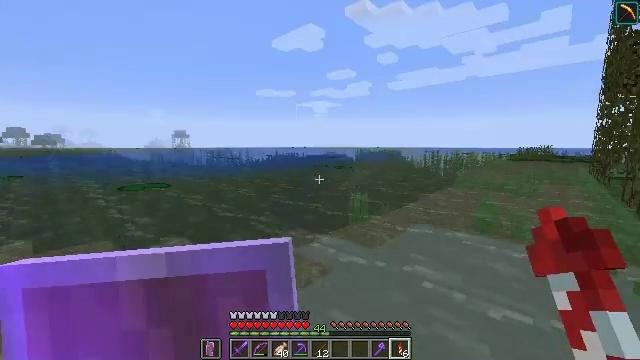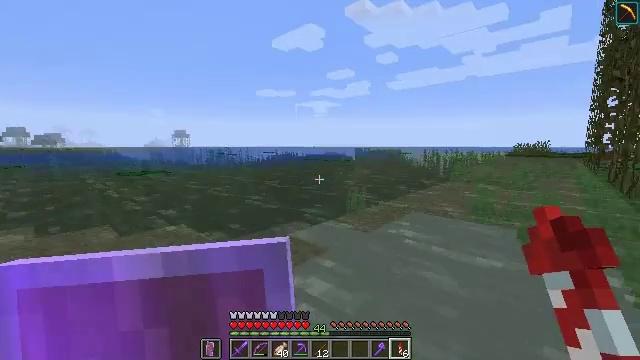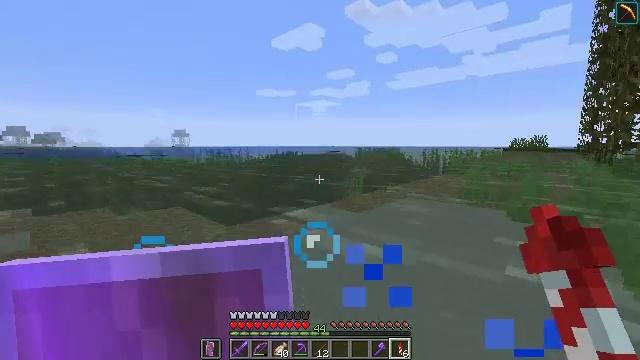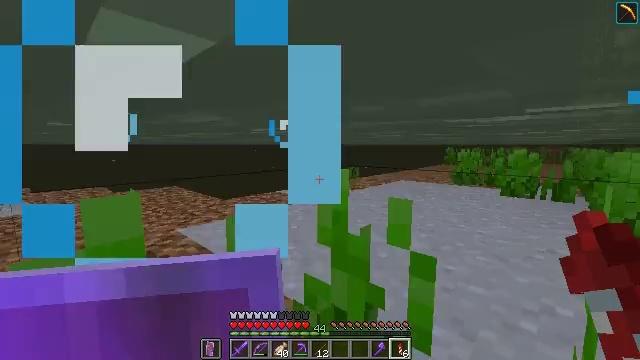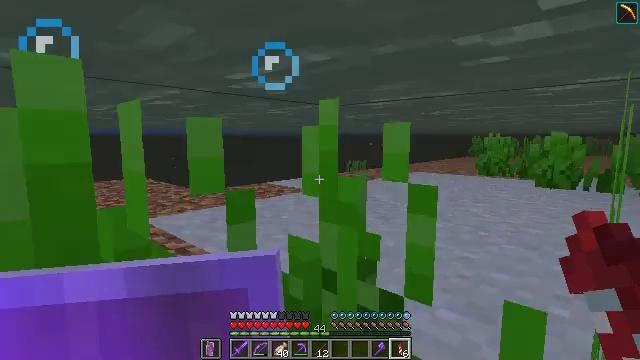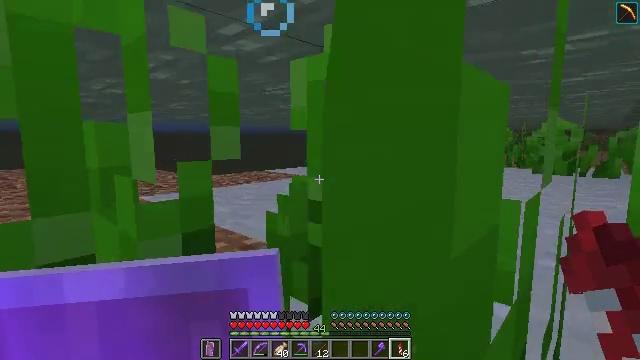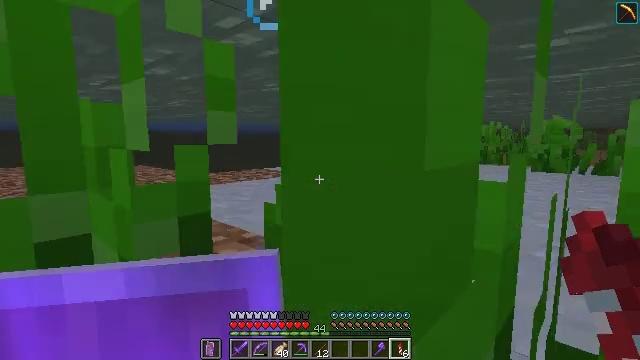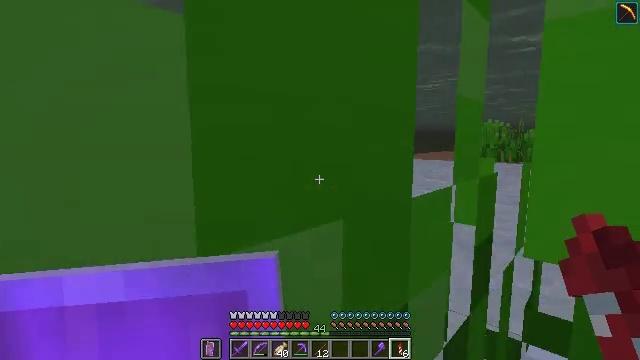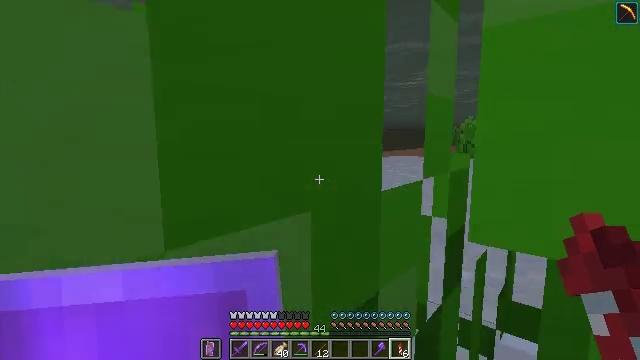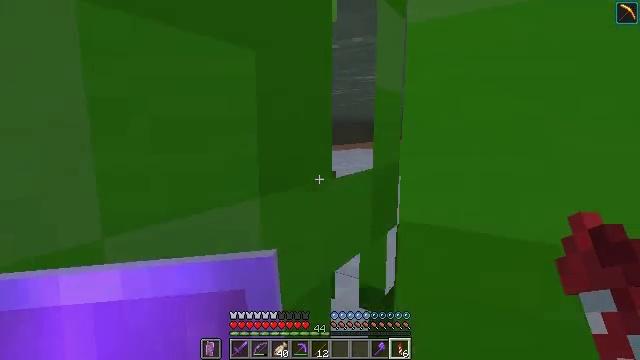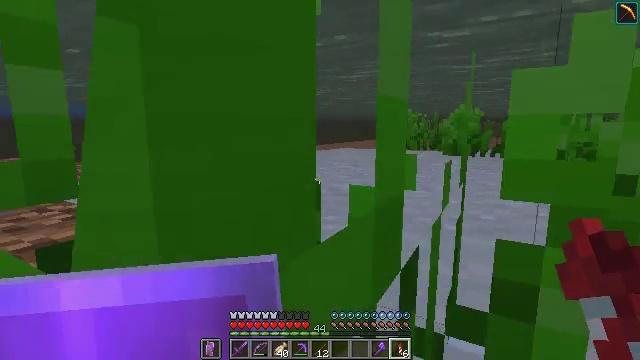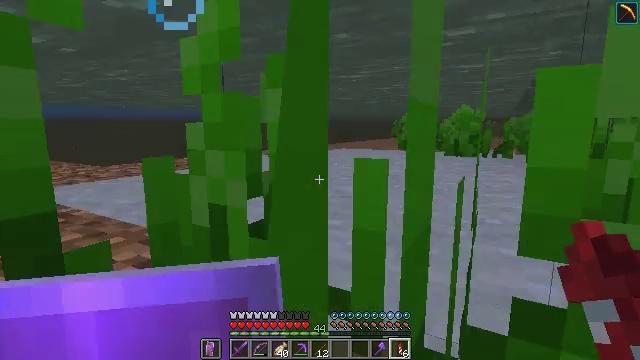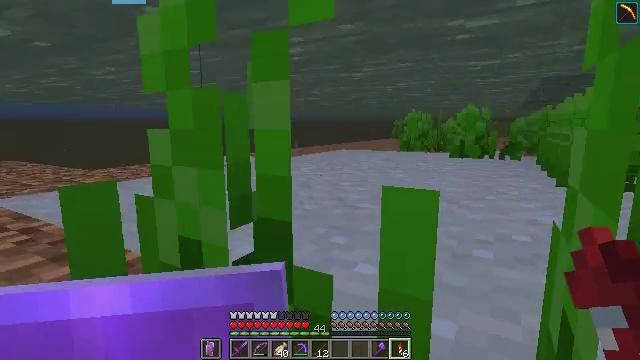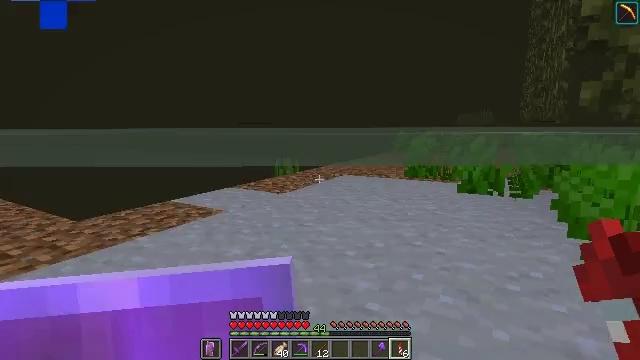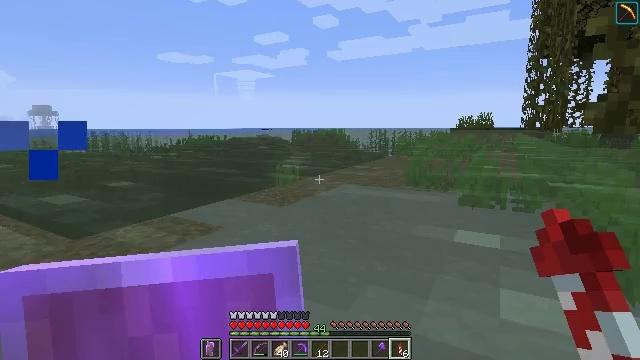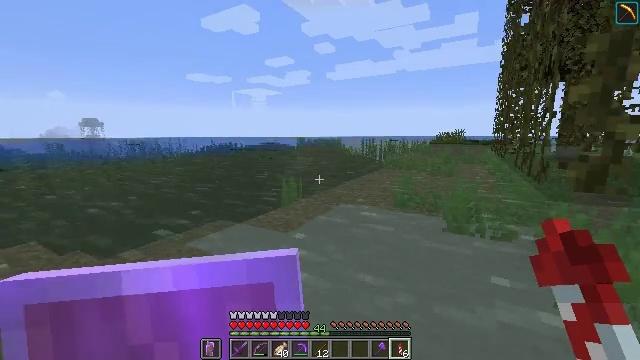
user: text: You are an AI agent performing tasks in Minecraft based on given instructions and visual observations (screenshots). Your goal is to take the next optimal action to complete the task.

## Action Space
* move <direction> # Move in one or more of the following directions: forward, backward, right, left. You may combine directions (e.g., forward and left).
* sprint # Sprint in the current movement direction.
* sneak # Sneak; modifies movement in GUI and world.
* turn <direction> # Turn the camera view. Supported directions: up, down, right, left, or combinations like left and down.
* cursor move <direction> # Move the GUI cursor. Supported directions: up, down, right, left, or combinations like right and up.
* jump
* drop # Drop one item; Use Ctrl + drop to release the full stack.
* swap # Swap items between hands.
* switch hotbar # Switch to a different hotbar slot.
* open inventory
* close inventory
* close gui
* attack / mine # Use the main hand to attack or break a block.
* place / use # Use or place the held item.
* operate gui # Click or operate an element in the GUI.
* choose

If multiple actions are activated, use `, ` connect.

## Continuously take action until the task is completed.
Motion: motion action
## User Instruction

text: Attack the clay block to obtain it.
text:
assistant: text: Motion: no_op
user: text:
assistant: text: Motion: no_op
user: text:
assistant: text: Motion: no_op
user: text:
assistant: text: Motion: no_op
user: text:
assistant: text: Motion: no_op
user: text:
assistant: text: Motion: no_op
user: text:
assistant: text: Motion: no_op
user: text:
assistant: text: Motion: turn right
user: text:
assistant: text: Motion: turn right and down
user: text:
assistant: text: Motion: move forward, turn right
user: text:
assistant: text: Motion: move forward
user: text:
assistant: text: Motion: move forward
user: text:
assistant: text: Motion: move forward
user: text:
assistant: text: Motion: move forward
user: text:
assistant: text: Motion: move forward
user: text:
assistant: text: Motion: move forward
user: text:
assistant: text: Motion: move forward
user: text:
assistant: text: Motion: move forward
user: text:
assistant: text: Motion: move forward
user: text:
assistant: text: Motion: move forward
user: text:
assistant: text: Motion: move forward
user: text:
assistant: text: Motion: move forward, turn right
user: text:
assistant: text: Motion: move forward, turn right and down
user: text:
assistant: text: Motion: move forward, turn right
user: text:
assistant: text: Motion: move forward, turn right and up
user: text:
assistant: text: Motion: move forward, turn right and up
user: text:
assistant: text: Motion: move forward, turn right and up
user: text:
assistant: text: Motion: move forward, turn right
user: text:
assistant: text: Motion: no_op
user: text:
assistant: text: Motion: no_op